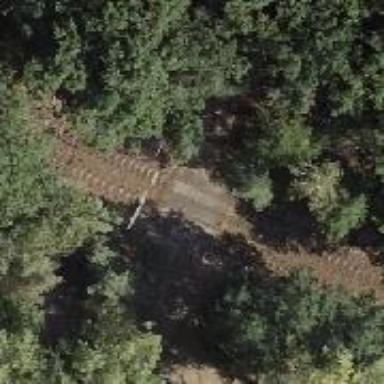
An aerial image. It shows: Concrete track with grade1 tracktype.